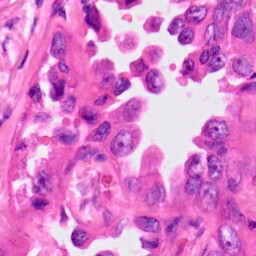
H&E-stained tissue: Lung